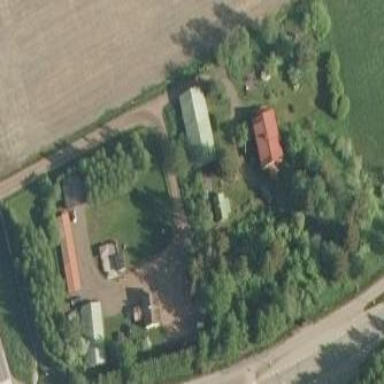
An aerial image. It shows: Farmyard area.